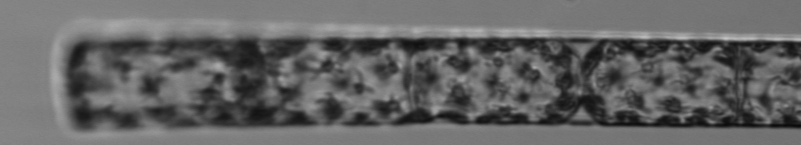
Label: Guinardia_flaccida